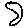
Label: moon